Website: macys
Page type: billing-address
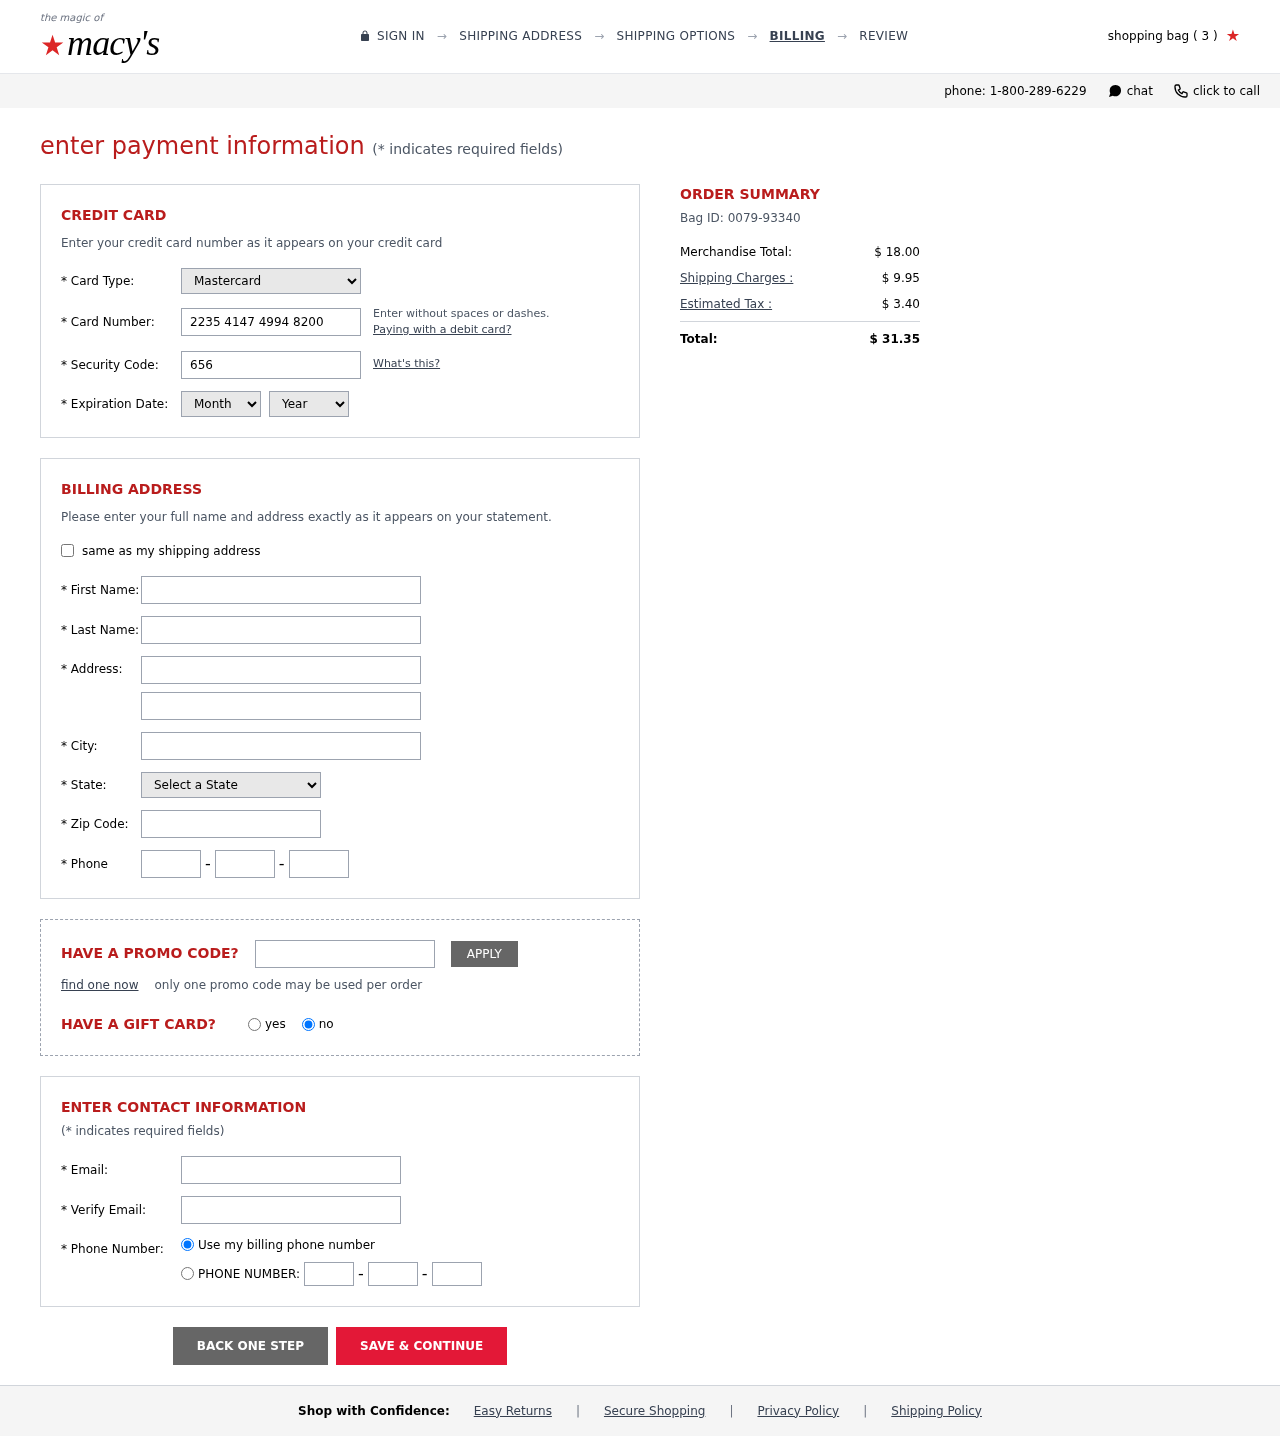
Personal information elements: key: PII_CARD_CVV
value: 656
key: PII_CARD_EXPIRY_MONTH
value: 02
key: PII_CARD_EXPIRY_YEAR
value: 30
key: PII_CARD_NUMBER
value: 2235 4147 4994 8200
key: PII_CARD_TYPE
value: Mastercard
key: PII_CITY
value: South Bradleyberg
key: PII_EMAIL
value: dgrant@gmail.com
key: PII_FIRSTNAME
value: Diana
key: PII_LASTNAME
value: Grant
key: PII_PHONE_AREA
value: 761
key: PII_PHONE_PREFIX
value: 700
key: PII_PHONE_SUFFIX
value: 4130
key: PII_POSTCODE
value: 01966
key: PII_STATE_ABBR
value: VT
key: PII_STREET
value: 151 Roy Motorway Suite 464
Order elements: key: ORDER_NUM_ITEMS
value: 3
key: ORDER_ID
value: Bag ID: 0079-93340
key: ORDER_SUBTOTAL
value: $ 18.00
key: ORDER_SHIPPING_COST
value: $ 9.95
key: ORDER_TAX
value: $ 3.40
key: ORDER_TOTAL
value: $ 31.35